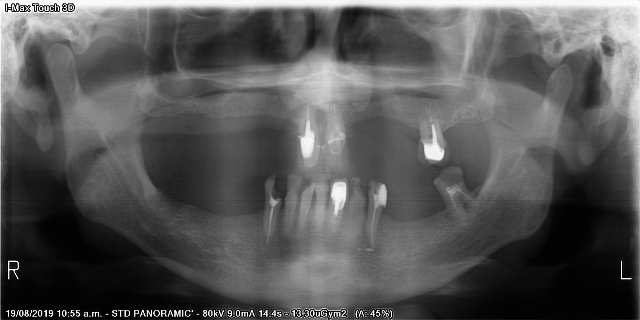
adult